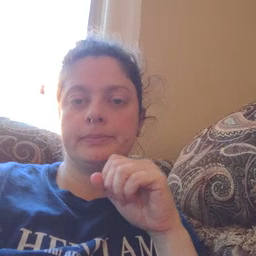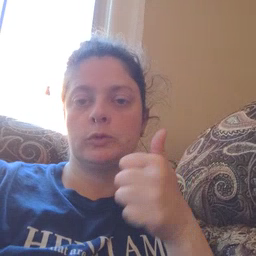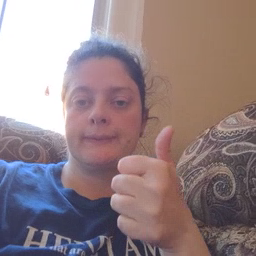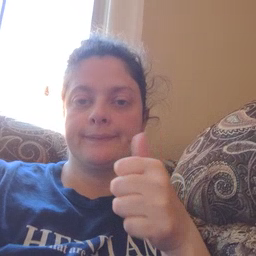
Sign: yourself